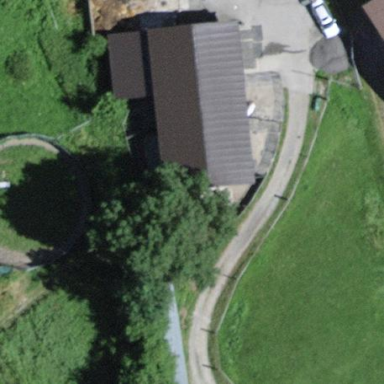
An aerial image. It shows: Farm auxiliary building.